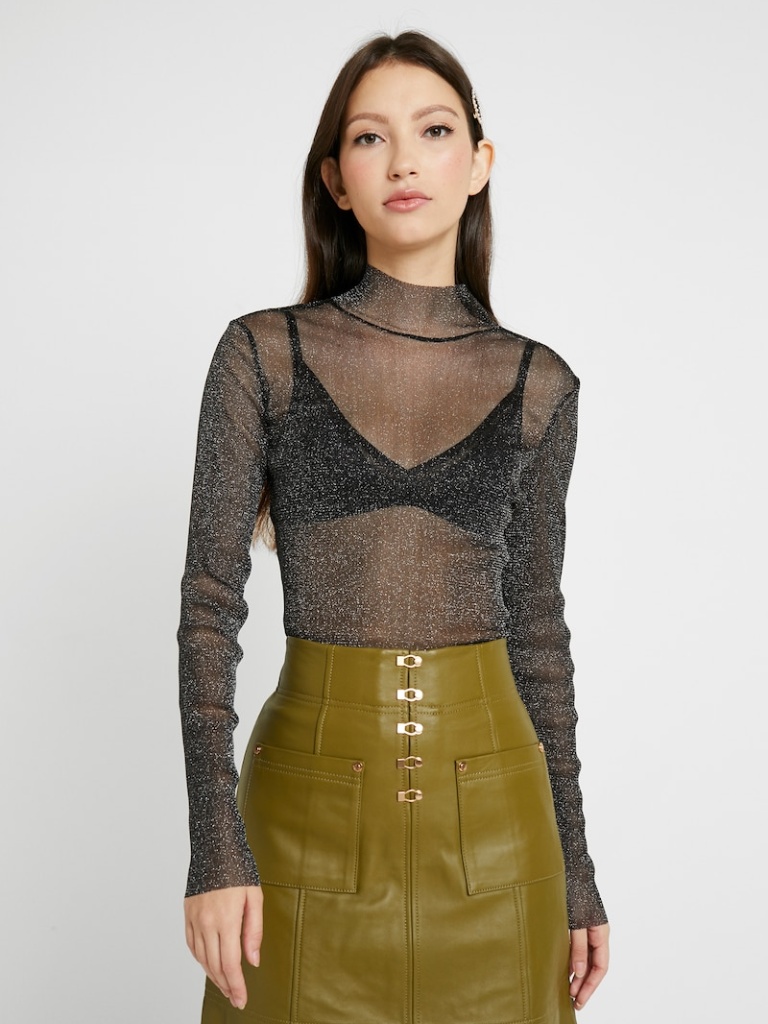
mesh tight a long-sleeved with the sleeves down hip length Fully Tucked in mock blouse